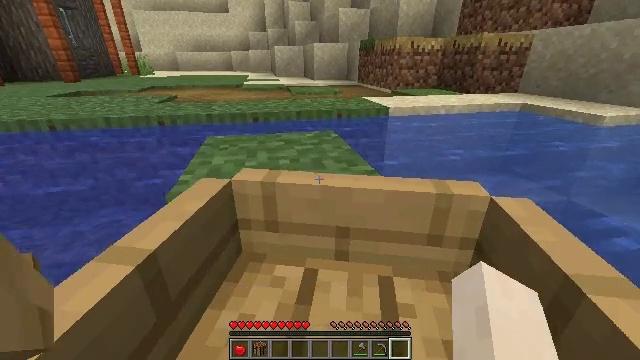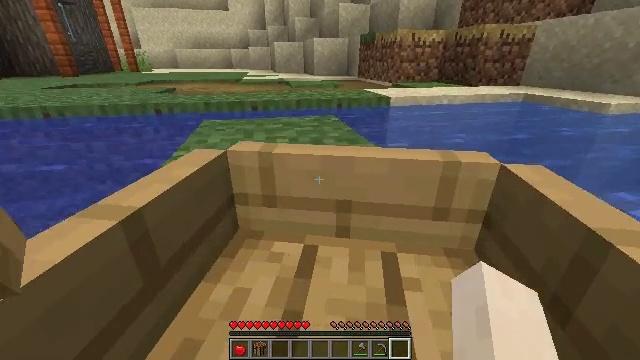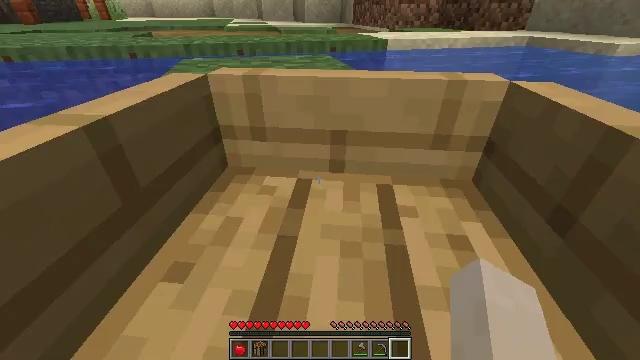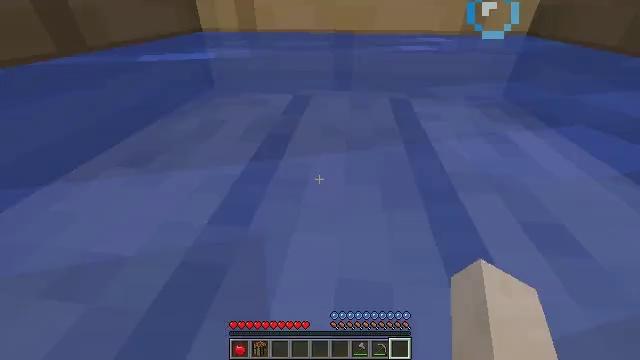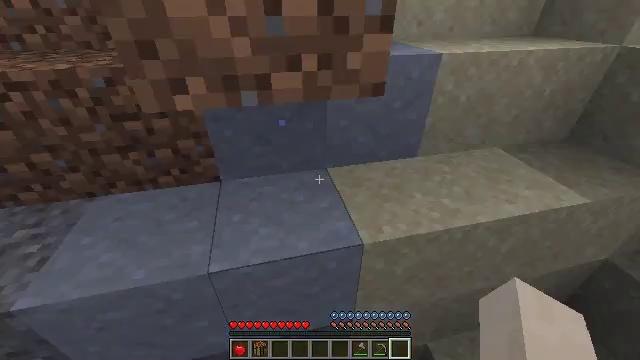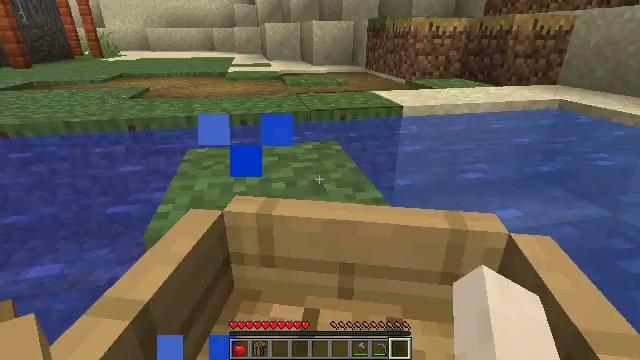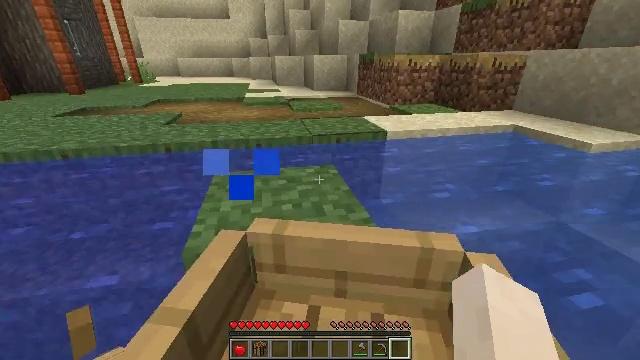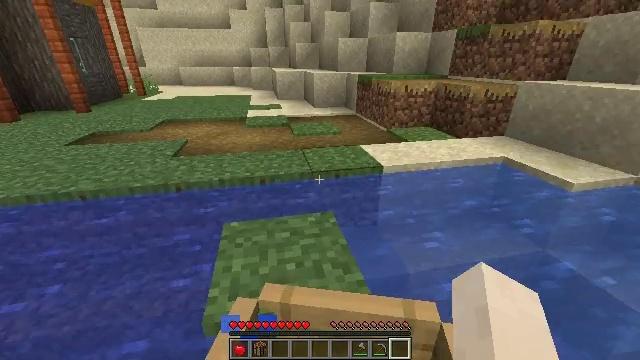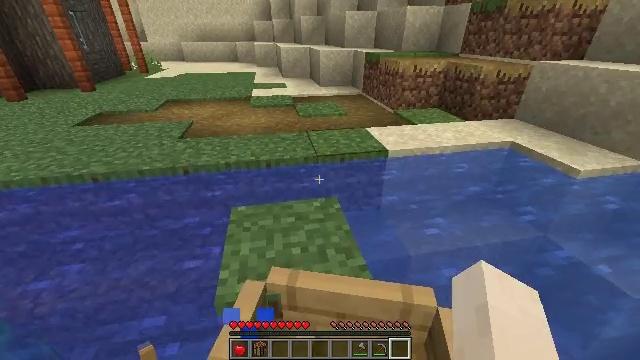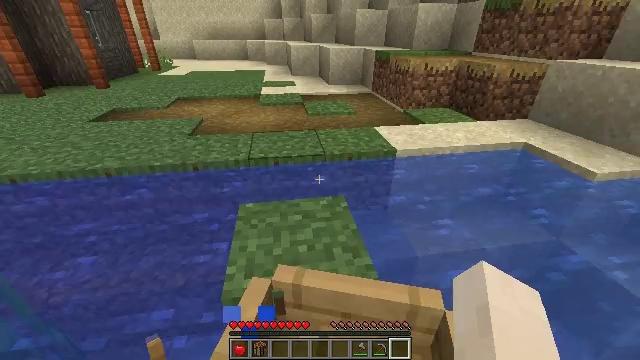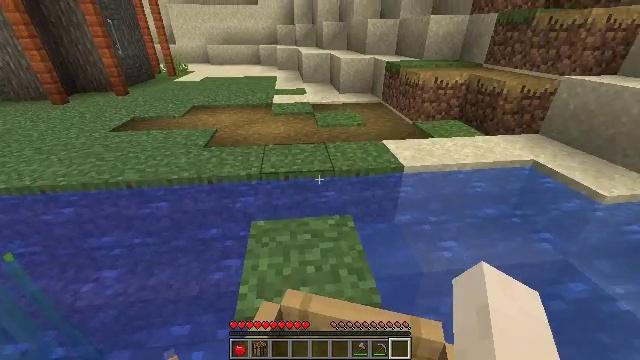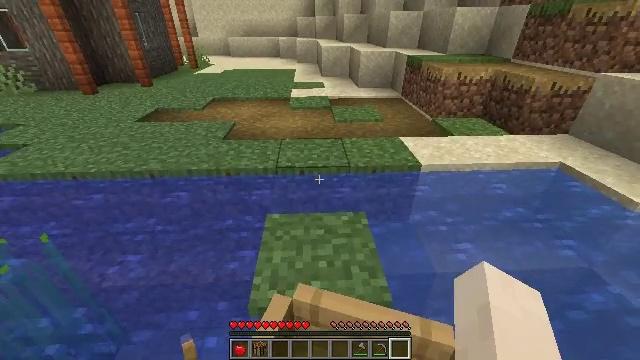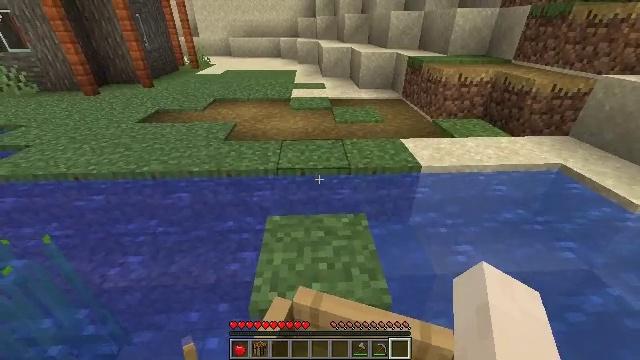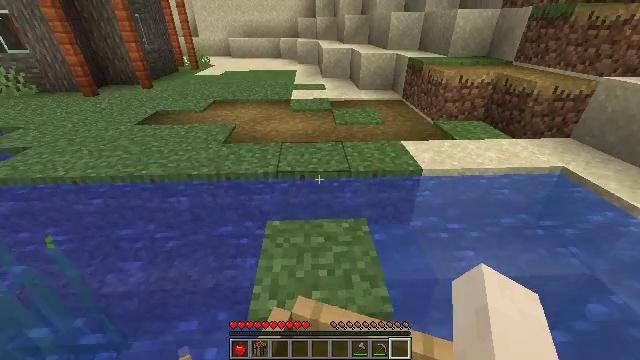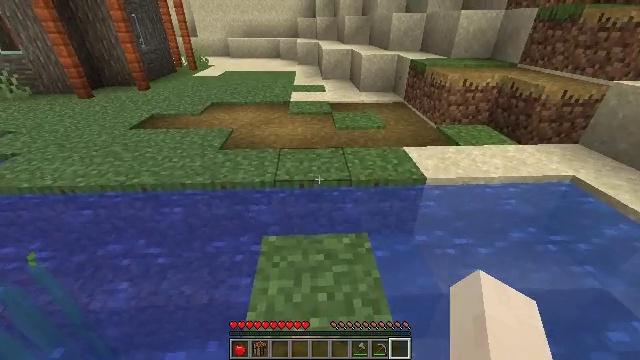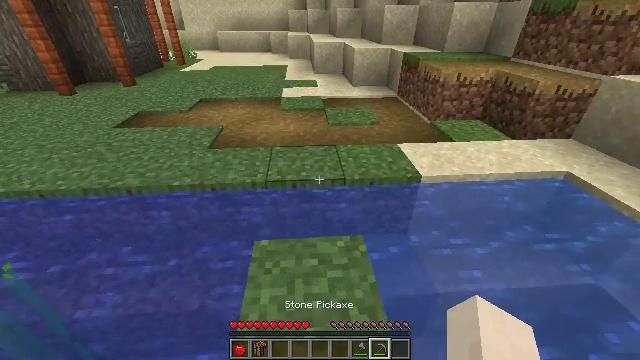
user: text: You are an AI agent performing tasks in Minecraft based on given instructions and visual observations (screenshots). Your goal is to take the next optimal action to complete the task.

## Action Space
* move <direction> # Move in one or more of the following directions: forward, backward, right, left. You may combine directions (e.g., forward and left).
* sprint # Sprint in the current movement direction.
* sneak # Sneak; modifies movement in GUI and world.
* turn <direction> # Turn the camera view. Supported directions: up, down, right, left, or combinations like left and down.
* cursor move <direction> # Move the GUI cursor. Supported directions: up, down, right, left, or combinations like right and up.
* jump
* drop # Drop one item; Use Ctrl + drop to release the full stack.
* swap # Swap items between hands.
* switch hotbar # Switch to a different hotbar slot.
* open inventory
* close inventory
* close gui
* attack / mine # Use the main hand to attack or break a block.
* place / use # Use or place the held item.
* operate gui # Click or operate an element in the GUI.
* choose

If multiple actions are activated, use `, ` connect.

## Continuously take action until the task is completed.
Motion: motion action
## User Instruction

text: Gather an orange bed for future use.
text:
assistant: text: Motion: sneak
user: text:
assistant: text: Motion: sneak, turn right and down
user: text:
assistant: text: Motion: turn down
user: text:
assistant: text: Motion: no_op
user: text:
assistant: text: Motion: no_op
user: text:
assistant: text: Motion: no_op
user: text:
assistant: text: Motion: no_op
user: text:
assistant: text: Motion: turn left and down
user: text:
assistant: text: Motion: turn left
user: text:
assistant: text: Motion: turn left
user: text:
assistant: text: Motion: turn left and down
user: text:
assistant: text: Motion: no_op
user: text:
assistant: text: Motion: move forward
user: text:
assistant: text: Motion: move forward
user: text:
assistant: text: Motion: move forward, turn right and down
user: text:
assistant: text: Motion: move forward
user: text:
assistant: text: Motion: move forward and move left, turn right and down
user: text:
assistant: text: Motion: move forward and move left, turn right and down
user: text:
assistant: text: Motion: move forward and move left, turn right and down
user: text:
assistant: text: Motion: turn right and down
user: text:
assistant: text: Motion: turn right and down
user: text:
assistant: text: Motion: turn right and down
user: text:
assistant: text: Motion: turn right and down
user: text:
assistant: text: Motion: turn right and up
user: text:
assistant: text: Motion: no_op
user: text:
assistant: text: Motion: no_op
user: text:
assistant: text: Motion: turn left and down
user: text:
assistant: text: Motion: turn right and down
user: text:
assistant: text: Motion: turn right and up
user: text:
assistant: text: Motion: turn right and up